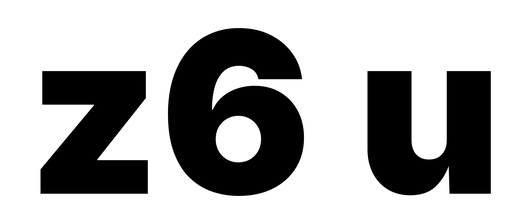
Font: Inter_Black